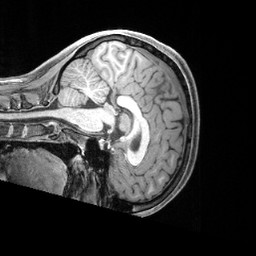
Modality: T1w
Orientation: sagittal
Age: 25
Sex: female
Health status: ill
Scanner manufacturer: siemens
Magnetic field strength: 3 T
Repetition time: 2.4 s
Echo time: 0.00222 s